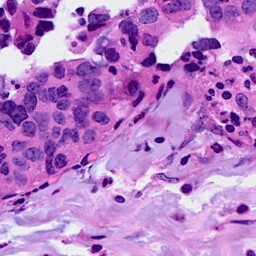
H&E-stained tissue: Breast